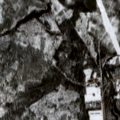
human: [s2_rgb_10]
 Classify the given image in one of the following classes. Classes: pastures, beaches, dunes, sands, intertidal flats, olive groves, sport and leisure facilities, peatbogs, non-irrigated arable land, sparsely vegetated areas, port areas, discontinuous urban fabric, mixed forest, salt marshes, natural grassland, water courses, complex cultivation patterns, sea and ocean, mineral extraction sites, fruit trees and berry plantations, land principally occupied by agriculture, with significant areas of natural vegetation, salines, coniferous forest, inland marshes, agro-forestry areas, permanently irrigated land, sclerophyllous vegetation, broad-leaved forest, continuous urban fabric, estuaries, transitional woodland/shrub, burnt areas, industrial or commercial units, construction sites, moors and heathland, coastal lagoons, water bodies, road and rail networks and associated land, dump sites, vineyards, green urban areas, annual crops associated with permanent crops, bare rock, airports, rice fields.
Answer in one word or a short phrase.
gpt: coniferous forest, transitional woodland/shrub